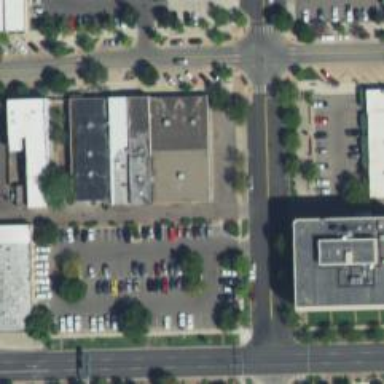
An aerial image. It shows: Parking space.